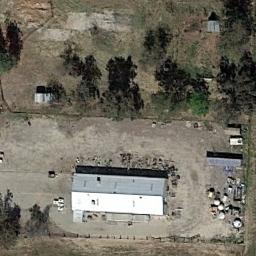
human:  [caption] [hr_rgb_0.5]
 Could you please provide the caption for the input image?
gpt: There are many trees beside the sparse residential .

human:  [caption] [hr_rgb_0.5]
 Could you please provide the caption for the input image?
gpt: In a sparse residential area there is a house and many withered trees surrounded by open spaces .

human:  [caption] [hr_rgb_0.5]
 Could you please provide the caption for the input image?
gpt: There is a house by the road, With a few trees behind it .

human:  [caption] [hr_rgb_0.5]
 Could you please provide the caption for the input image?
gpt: The sparse residential is on the bare land next to some trees .

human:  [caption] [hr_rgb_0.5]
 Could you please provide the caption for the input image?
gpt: A sparse residential area with a white building and some green trees .